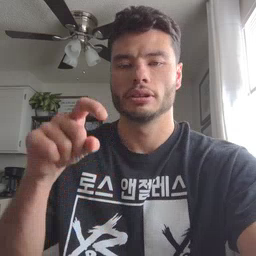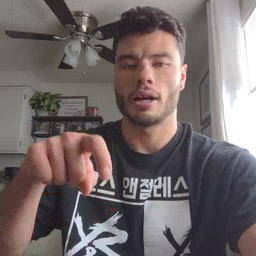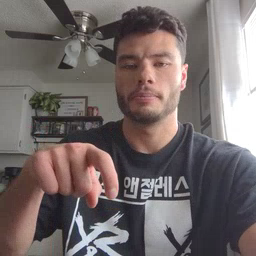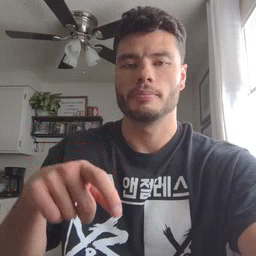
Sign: time